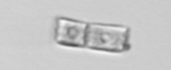
Label: Bacillariophyceae_morphotype1